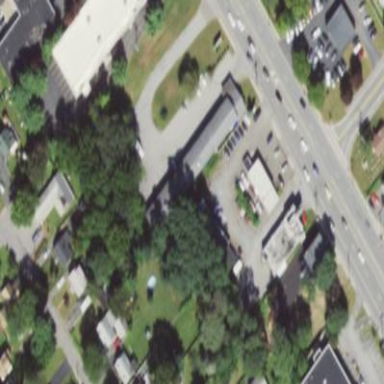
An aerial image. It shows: Building that is motel.